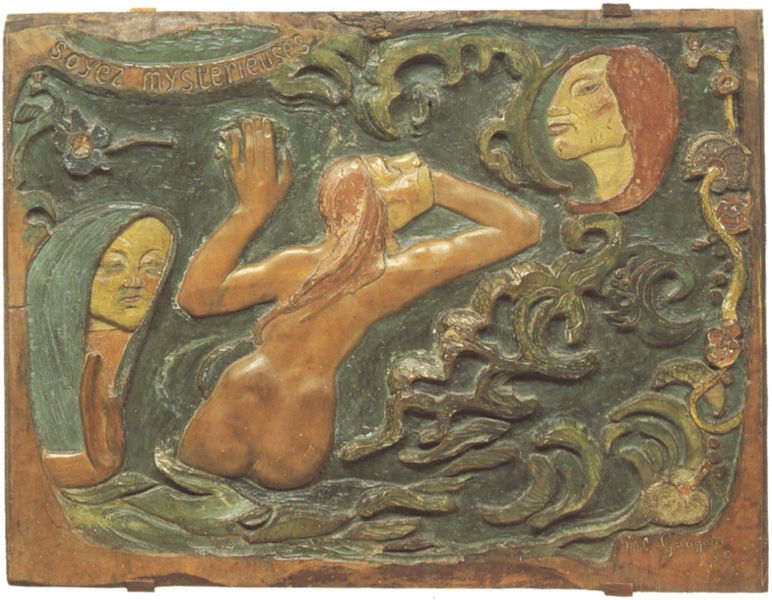
Titel: Seid geheimnisvoll
Künstler: Paul Gauguin
Schlagwörter: akt, blau, hand, körper, nackt, wasser, baden, badende, frauen, grün, see, blumen, braun, frau, holz, rücken, rot, tuch, gesichter, blicke, lang, stein, hände, sonne, haare, lange haare, keramik, relief, hintern, schrift, wellen, französisch, jugendstil, ornamente, metall, bad, mond, spanisch, stich, hässlich, gestus, hilfe, nymphe, mittelalter, seerosen, nackte frau, meerjungfrau, majolika, komisch, retten, geister, holzrelief, mysteriös, frauenköpfe, steinbild, mysterie, frau von hinten, misterieuses